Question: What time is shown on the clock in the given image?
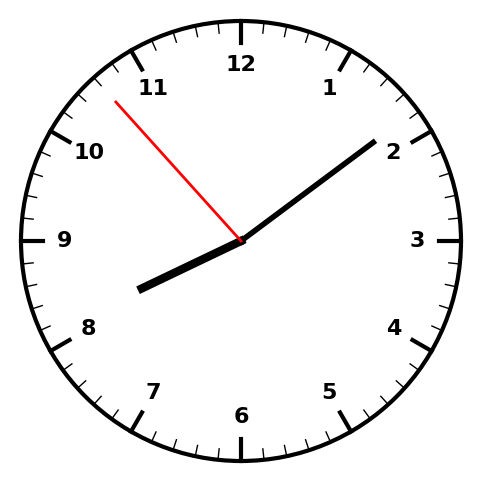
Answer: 08:08:53